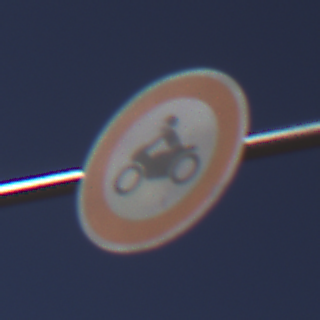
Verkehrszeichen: VerbotKraftraeder
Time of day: Midday
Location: Outdoor (Nature)
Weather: Clear
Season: NotSpecified
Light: Natural